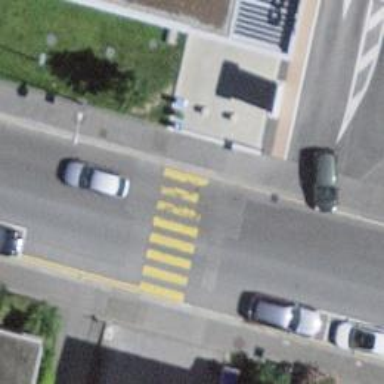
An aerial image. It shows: Zebra crossing on the road.